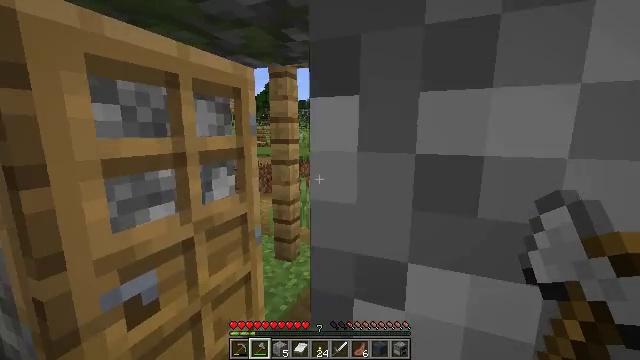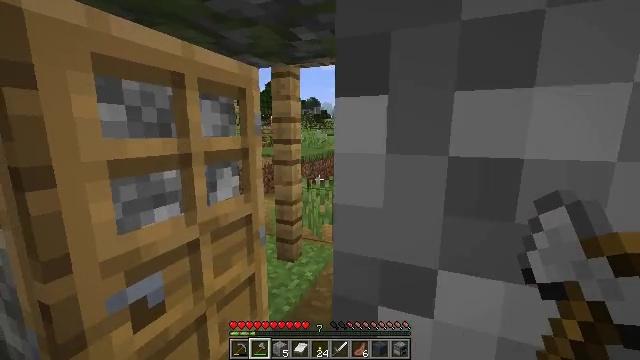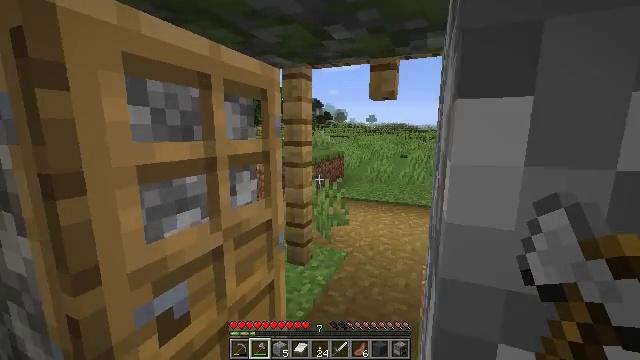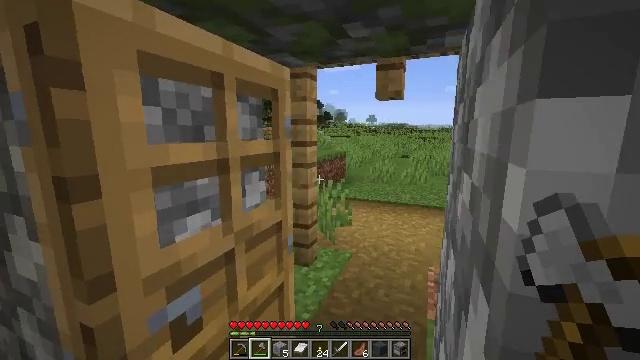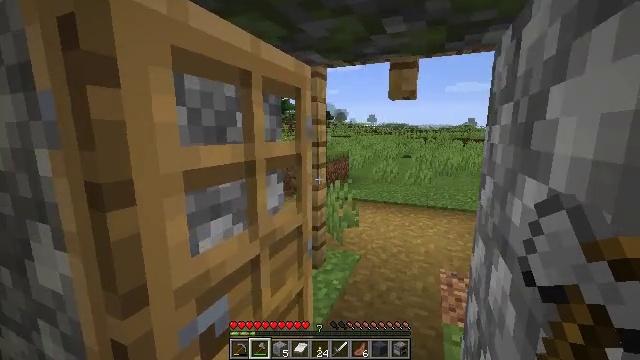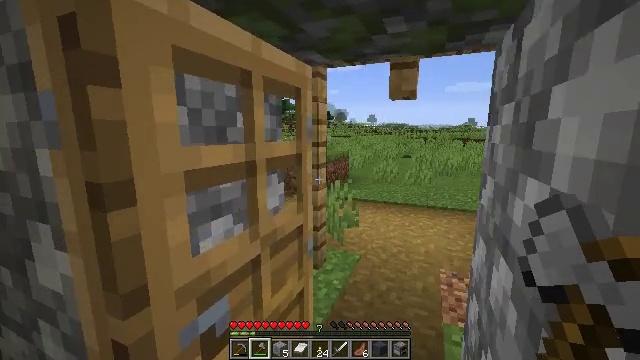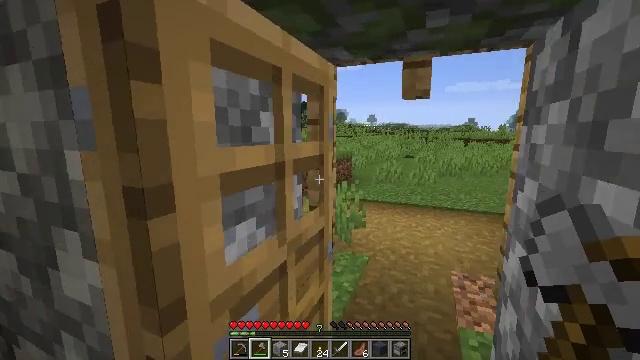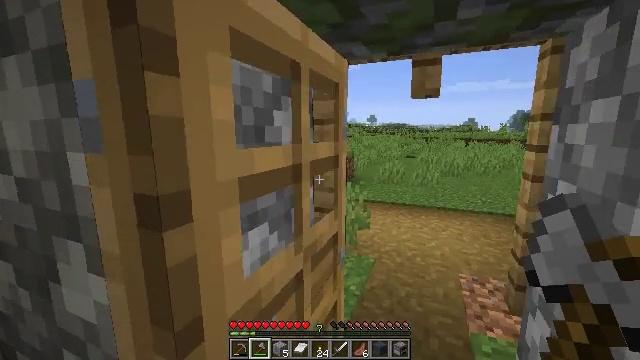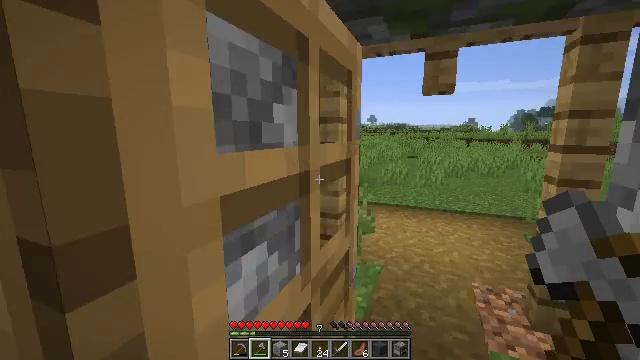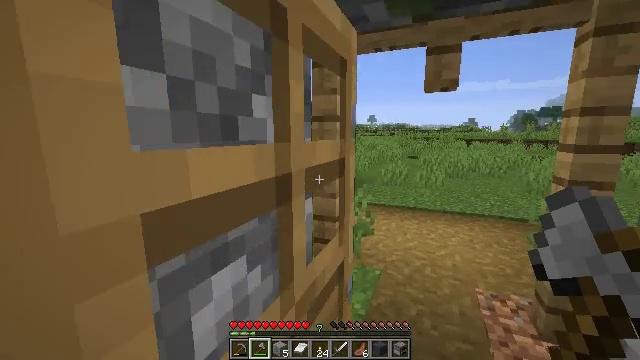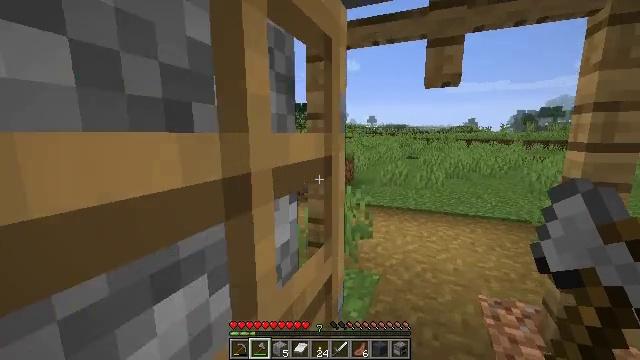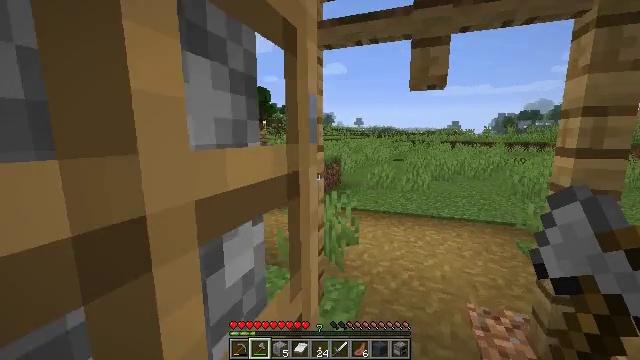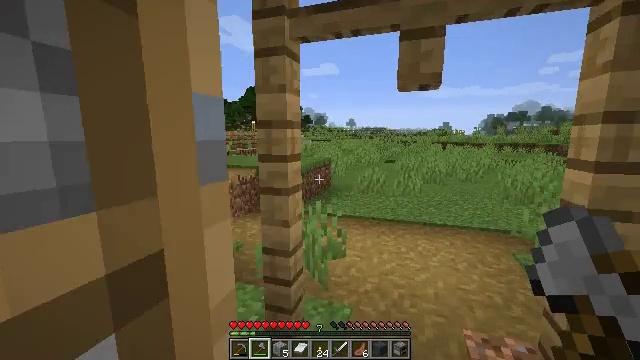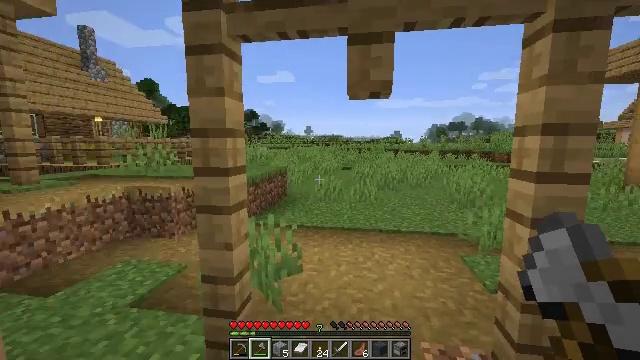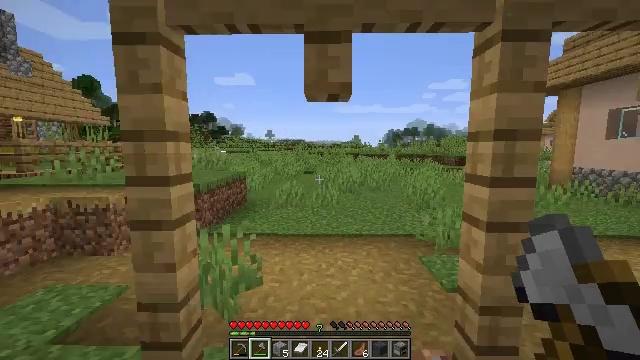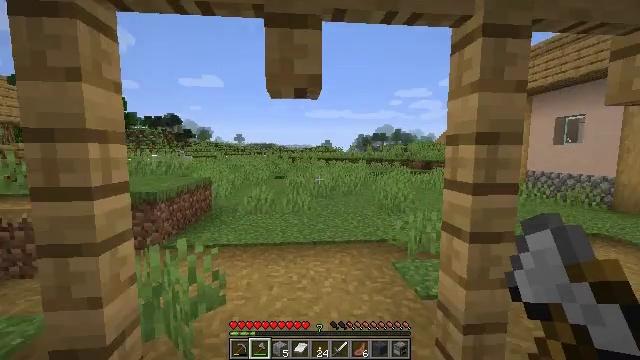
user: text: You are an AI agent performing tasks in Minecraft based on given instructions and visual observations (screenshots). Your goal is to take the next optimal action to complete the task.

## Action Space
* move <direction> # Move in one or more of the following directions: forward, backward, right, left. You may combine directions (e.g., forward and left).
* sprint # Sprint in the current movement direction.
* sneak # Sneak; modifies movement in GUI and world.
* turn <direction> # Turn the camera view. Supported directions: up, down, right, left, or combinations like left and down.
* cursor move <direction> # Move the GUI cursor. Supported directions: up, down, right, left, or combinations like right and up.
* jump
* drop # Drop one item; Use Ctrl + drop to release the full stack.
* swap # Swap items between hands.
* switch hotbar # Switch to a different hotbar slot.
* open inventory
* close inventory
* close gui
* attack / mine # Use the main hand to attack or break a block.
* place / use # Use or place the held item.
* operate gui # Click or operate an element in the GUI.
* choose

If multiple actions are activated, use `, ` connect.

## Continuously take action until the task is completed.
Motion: motion action
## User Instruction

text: Gather clay blocks.
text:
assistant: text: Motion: move forward
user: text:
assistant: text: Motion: move forward
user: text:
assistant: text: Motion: move forward
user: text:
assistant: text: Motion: move forward
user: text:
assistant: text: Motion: move forward
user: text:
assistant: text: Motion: move forward
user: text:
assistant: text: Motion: move forward
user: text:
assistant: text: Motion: move forward
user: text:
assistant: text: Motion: move forward
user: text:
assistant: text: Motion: move forward
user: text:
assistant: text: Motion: move forward, turn right
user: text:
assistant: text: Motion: move forward, turn right
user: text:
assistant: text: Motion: move forward, turn right and up
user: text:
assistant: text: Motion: move forward, turn right
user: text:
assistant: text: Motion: move forward, turn right
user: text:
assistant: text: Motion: move forward, turn right and up
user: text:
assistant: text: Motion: move forward, turn right
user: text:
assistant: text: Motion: move forward
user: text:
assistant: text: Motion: move forward
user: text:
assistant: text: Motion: move forward
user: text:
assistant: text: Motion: move forward
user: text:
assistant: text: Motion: move forward
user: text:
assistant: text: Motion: move forward
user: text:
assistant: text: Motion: move forward
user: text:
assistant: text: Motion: move forward, turn right
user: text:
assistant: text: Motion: move forward, turn right
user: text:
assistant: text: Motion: move forward, turn right
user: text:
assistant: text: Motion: move forward, turn right
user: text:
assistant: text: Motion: turn right
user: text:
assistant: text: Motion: turn right